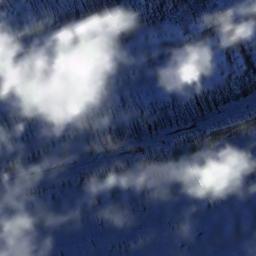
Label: cloud